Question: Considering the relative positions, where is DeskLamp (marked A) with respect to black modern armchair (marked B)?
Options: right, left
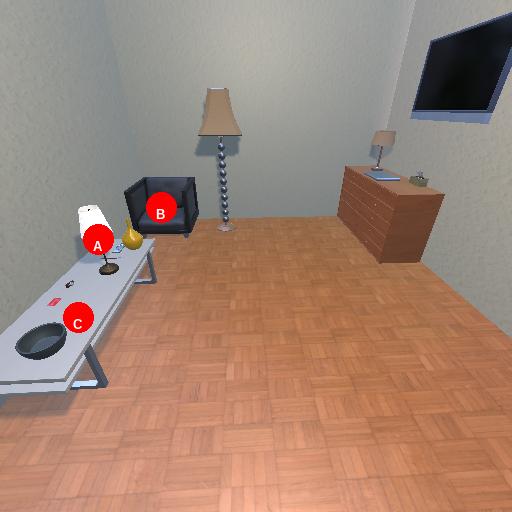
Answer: right